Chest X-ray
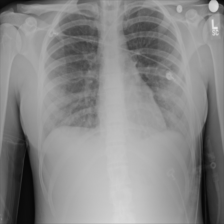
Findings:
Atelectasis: negative
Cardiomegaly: negative
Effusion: negative
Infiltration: positive
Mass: negative
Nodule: negative
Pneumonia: negative
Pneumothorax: negative
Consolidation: negative
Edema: negative
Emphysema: negative
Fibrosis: negative
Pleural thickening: negative
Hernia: negative